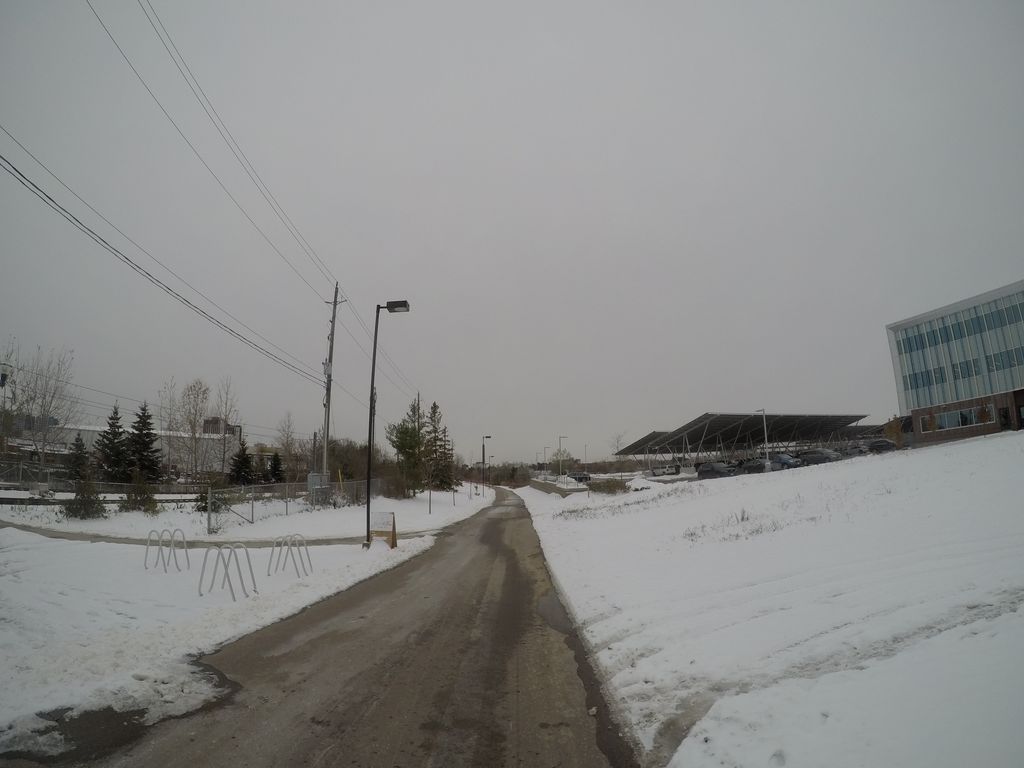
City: kitchener-waterloo